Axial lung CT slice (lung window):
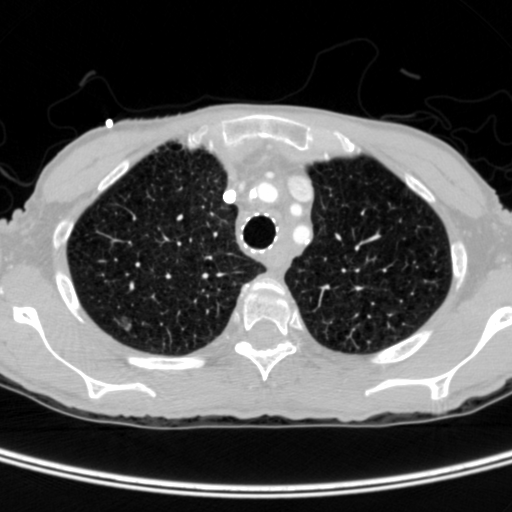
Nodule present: yes
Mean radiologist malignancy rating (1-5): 4.667